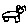
Label: cat